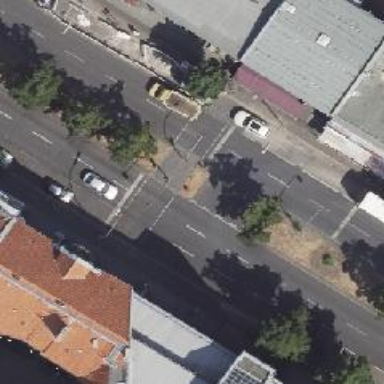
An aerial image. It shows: Asphalt road designated for service vehicles.